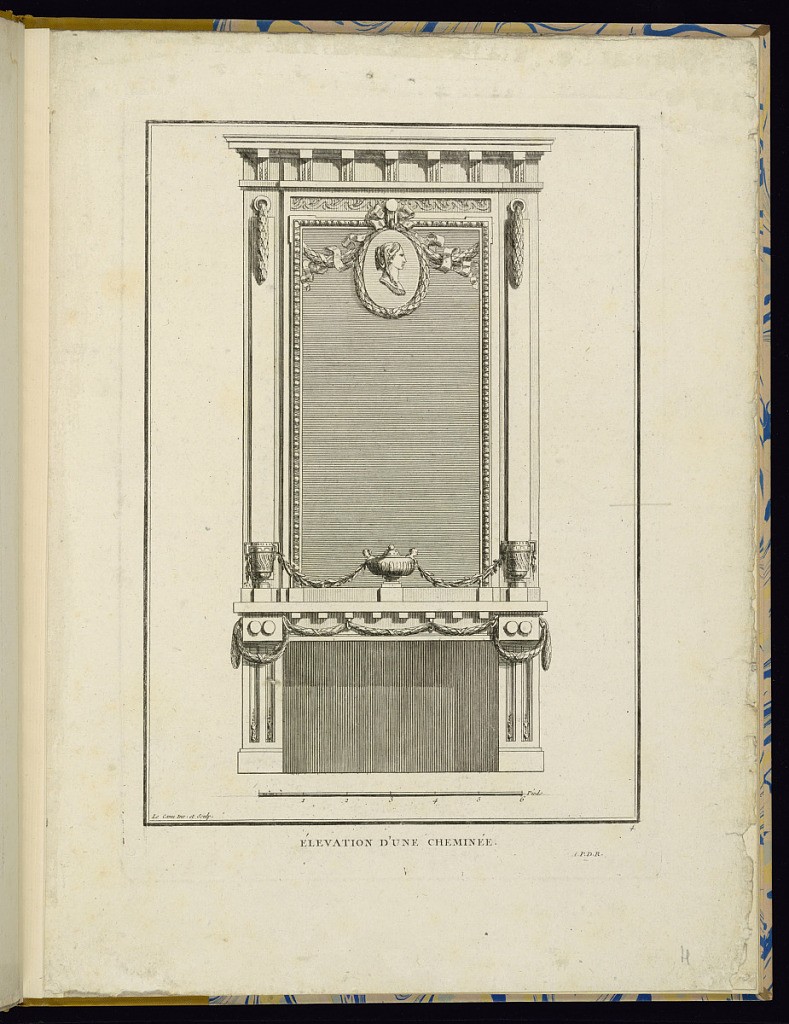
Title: ÉLEVATION D’UNE CHEMINÉE
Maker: A. Le Canu, French, active 1746 – 1768
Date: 1768
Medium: Etching and engraving on laid paper
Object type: Print
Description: Design for a neo-classical chimneypiece with a scale below. The mantel is decorated with fluted sides, and corbels with a festoon of laurel leaves. On the mantelpiece is a central lidded vase and two vases on each side. The vases are connected by a festoon of leaves. The overmantel mirror is framed by an egg and dart course and a central profile portrait in an oval roundel hanging in the upper center, framed by ribbons and laurel leaf festoon. Above a wave pattern and corbels along the cornice. The plate is titled, signed, and numbered.